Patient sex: F
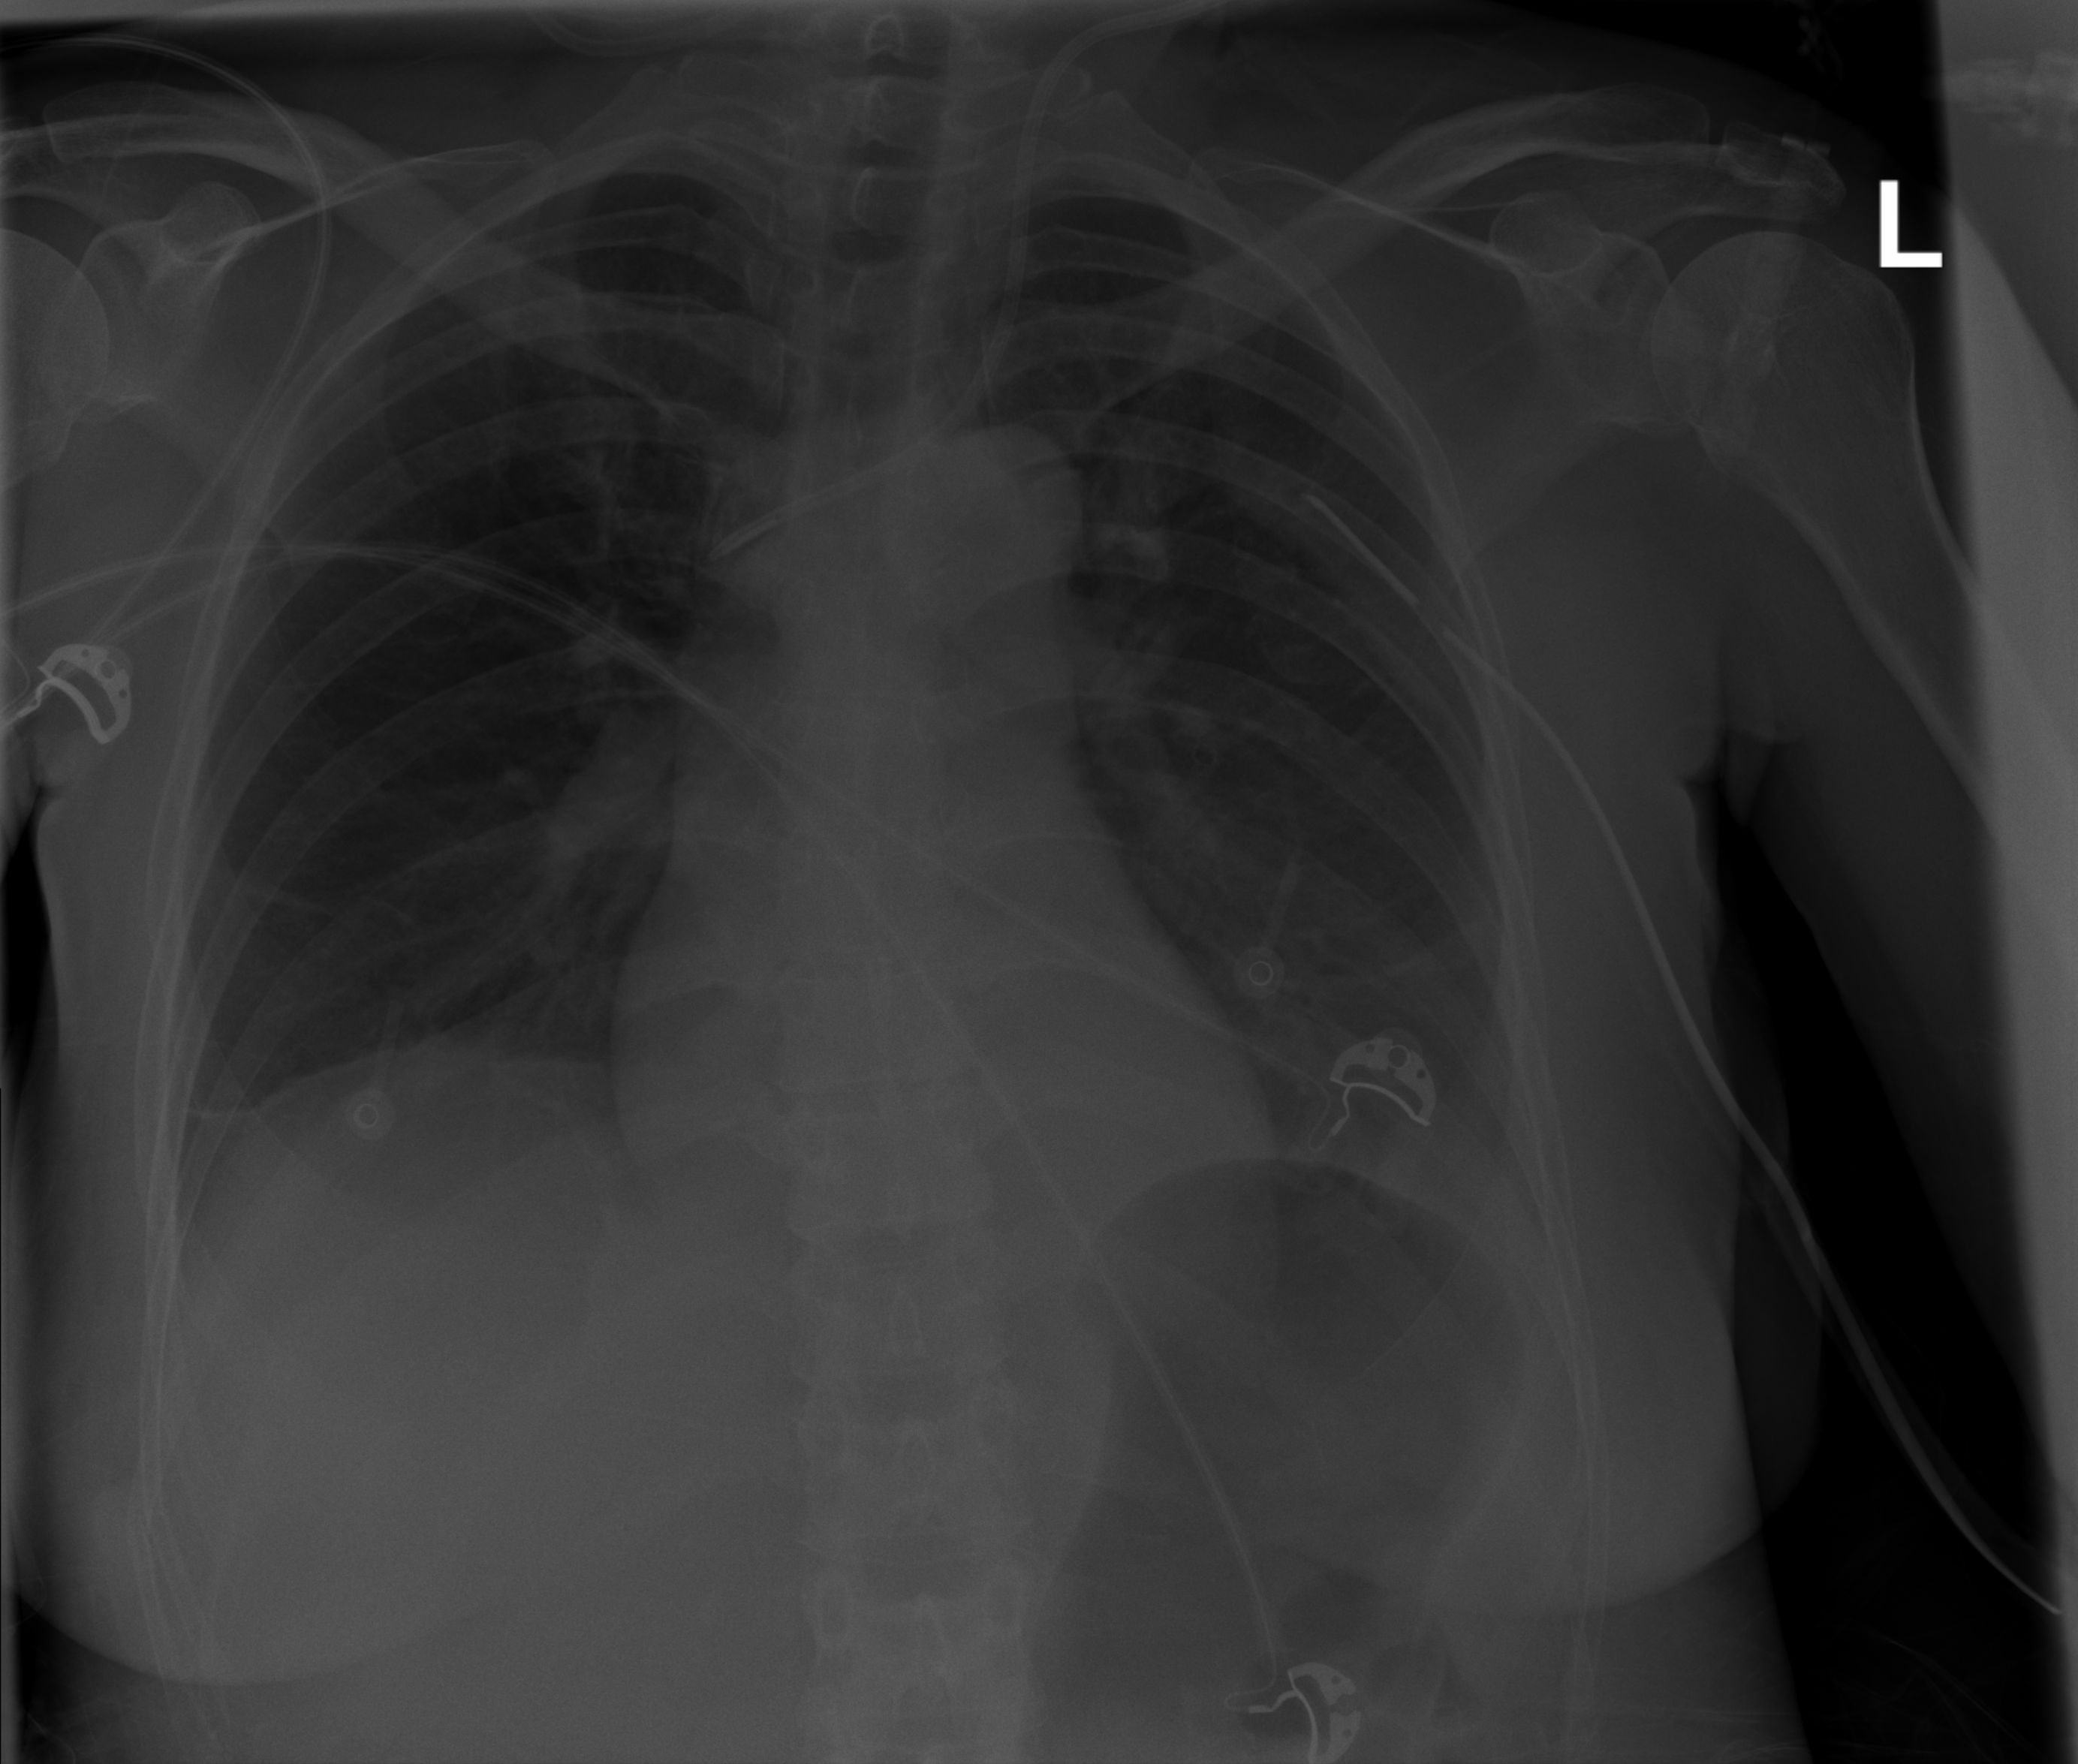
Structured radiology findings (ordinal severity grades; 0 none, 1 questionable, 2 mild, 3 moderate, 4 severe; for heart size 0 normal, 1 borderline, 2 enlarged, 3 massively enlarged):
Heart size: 0
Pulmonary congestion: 0
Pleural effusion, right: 2
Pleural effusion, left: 2
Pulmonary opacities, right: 0
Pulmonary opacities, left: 0
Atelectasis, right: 2
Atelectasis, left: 2